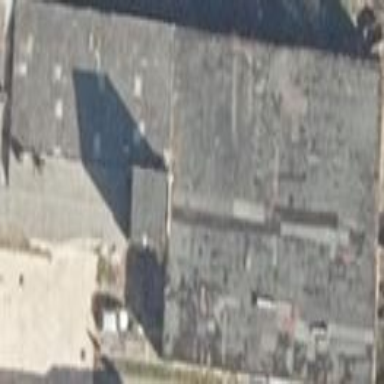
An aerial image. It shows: Building.